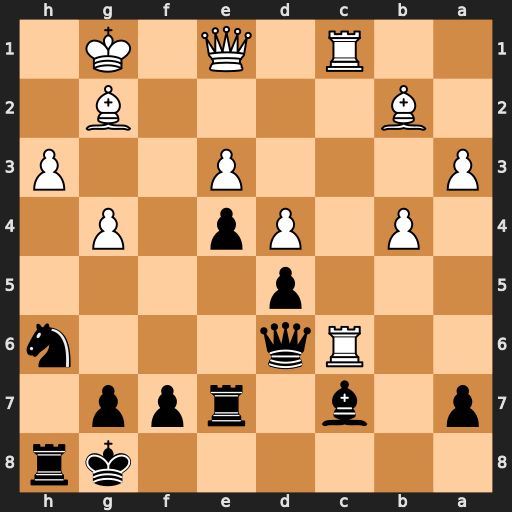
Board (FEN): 6kr/p1b1rpp1/2Rq3n/3p4/1P1Pp1P1/P3P2P/1B4B1/2R1Q1K1
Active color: b
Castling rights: -
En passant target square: -
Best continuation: Qh2+ Kf1 f5